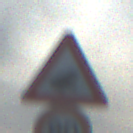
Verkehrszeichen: AmphibienwanderungLinks
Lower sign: Geschwindigkeit80
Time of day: SunriseSunset
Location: Outdoor (Beach)
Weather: PartlyCloudy
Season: NotSpecified
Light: Natural